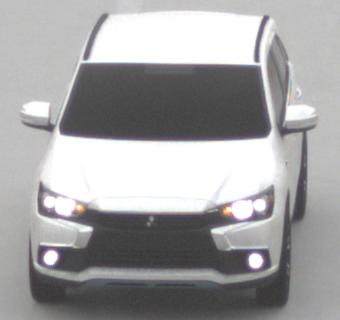
Make: Mitsubishi
Model: Outlander 2.0 Plug-In Hybrid
Detailed model: Outlander (III) Plug-In Hybrid
Model produced from: 2015/10
Model produced until: 2018/08
Doors: 5
Color: white
Road condition: dry road
Daytime: morning or afternoon
Contrast: low contrast